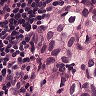
Metastatic tissue present: yes